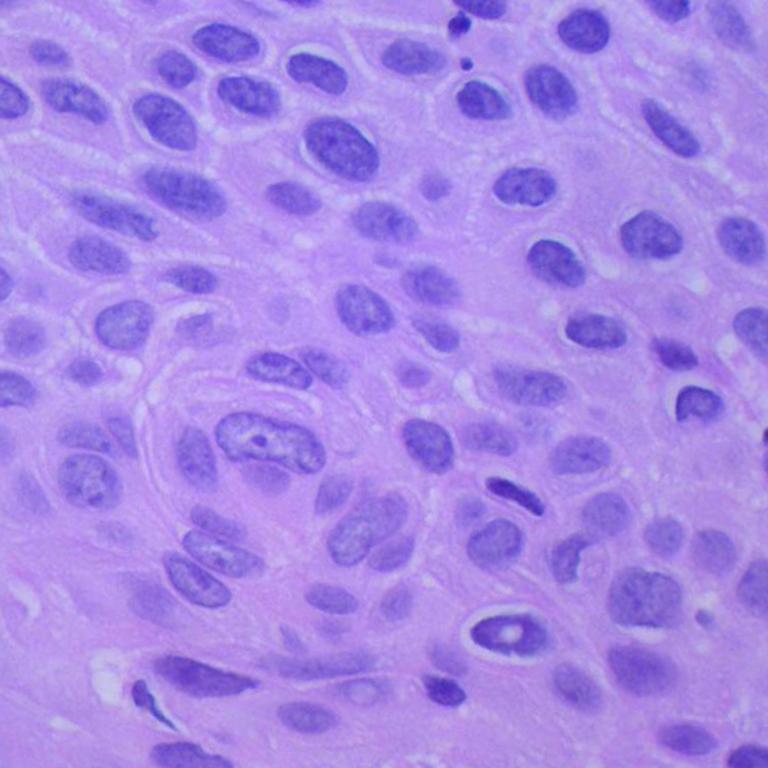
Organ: lung
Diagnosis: squamous carcinomas